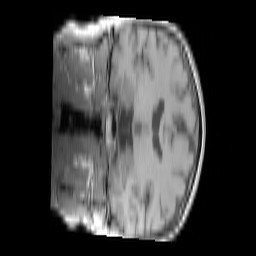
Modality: T1w
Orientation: coronal
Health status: ill
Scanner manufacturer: siemens
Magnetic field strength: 3 T
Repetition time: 0.44 s
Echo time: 0.00266 s